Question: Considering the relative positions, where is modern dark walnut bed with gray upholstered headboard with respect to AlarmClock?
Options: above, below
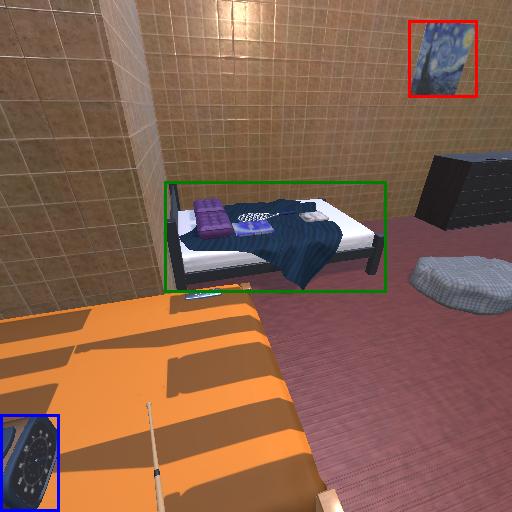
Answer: above